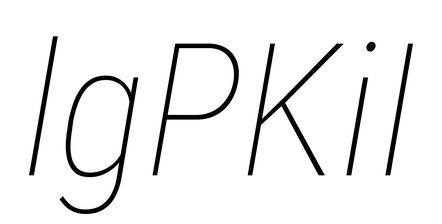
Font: Roboto-Italic_Condensed_Thin_Italic